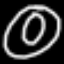
Label: donut